Question: I use the jQuery.ajax function to make a GET request to the following asp.net webservice:
'''
[WebMethod]
[ScriptMethod(UseHttpGet = true, ResponseFormat = ResponseFormat.Json)]
public string GetAgentsGroupNameById(int id)
'''
I set the contentType to be 'application\json' and the dataType to be 'jsonp' but I still get an xml response:
'''
<?xml version="1.0" encoding="utf-8"?>
<string xmlns="tempuri.org/">Sports</string>;
'''
Here are the details of the request and the response, as shown in the chrome's dev tools:

Am I doing something wrong with the request? or maybe with the webservice itself?
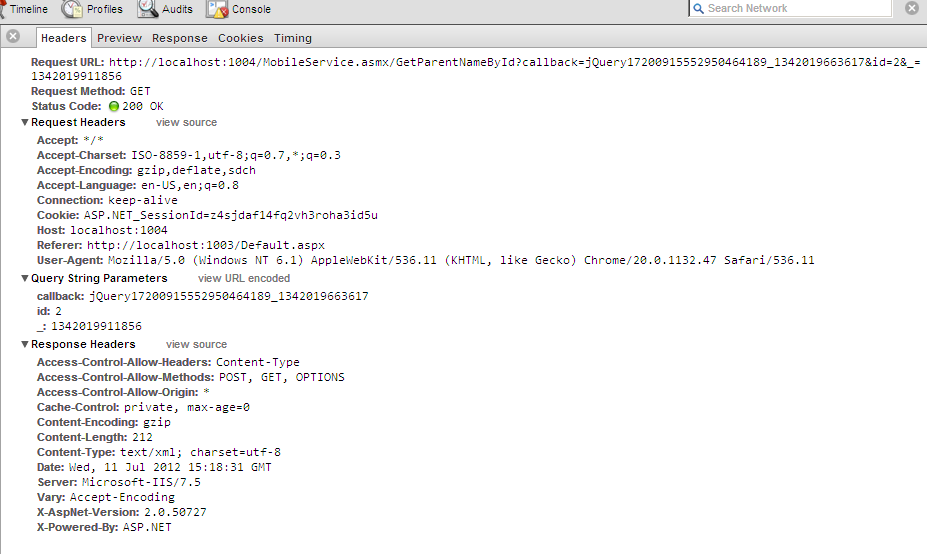
Answer: Seems like I have to add a script tag that will wrap the response (in the web service).
I know that it can be done automatically with WCF, but I'm not sure if asp.net webservices can do the job for me, so I'll add an HttpModule that will do it and let you know.